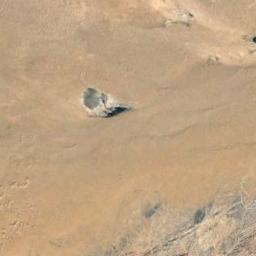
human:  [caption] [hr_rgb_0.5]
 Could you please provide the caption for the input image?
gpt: The light yellow desert covers the brown bare land .

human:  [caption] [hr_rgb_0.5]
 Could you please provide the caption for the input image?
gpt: There is some vegetation in this desert .

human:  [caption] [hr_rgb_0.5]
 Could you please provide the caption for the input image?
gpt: The yellow desert is next to the bare land .

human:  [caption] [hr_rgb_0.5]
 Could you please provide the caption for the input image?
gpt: The desert has yellow sand and some decayed rocks and the desert terrain is flat .

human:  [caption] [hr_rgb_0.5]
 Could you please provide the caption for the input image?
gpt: A yellow desert covered with sand and  some rocks .